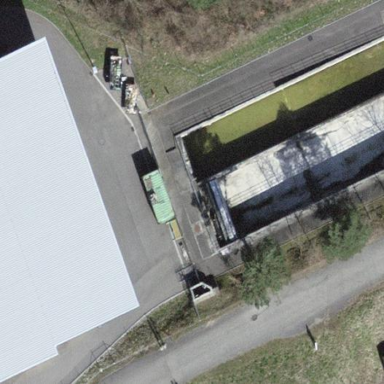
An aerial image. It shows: View of wastewater plant.